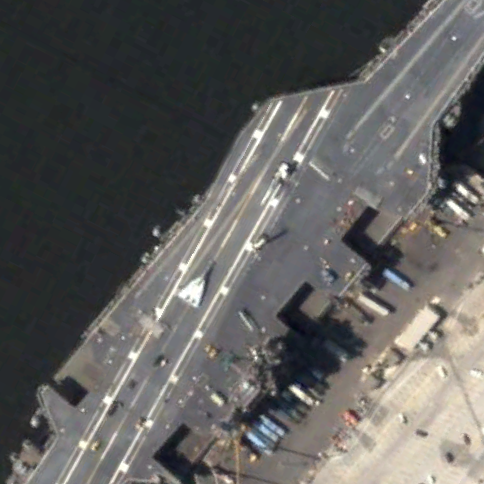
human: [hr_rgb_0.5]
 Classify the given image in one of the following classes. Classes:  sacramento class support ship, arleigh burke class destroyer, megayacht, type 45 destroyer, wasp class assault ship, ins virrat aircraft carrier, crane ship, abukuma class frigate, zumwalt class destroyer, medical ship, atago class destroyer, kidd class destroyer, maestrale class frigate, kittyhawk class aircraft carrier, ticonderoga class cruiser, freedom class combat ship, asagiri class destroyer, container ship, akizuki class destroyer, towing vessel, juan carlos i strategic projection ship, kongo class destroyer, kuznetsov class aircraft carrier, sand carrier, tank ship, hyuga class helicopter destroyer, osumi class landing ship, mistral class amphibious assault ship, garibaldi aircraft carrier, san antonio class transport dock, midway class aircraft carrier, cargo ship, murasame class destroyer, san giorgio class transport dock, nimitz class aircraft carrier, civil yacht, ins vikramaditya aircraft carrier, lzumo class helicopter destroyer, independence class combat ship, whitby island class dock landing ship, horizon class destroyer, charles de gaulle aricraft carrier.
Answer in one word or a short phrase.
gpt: KittyHawk class aircraft carrier